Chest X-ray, AP view. Patient: 41 years old, sex M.
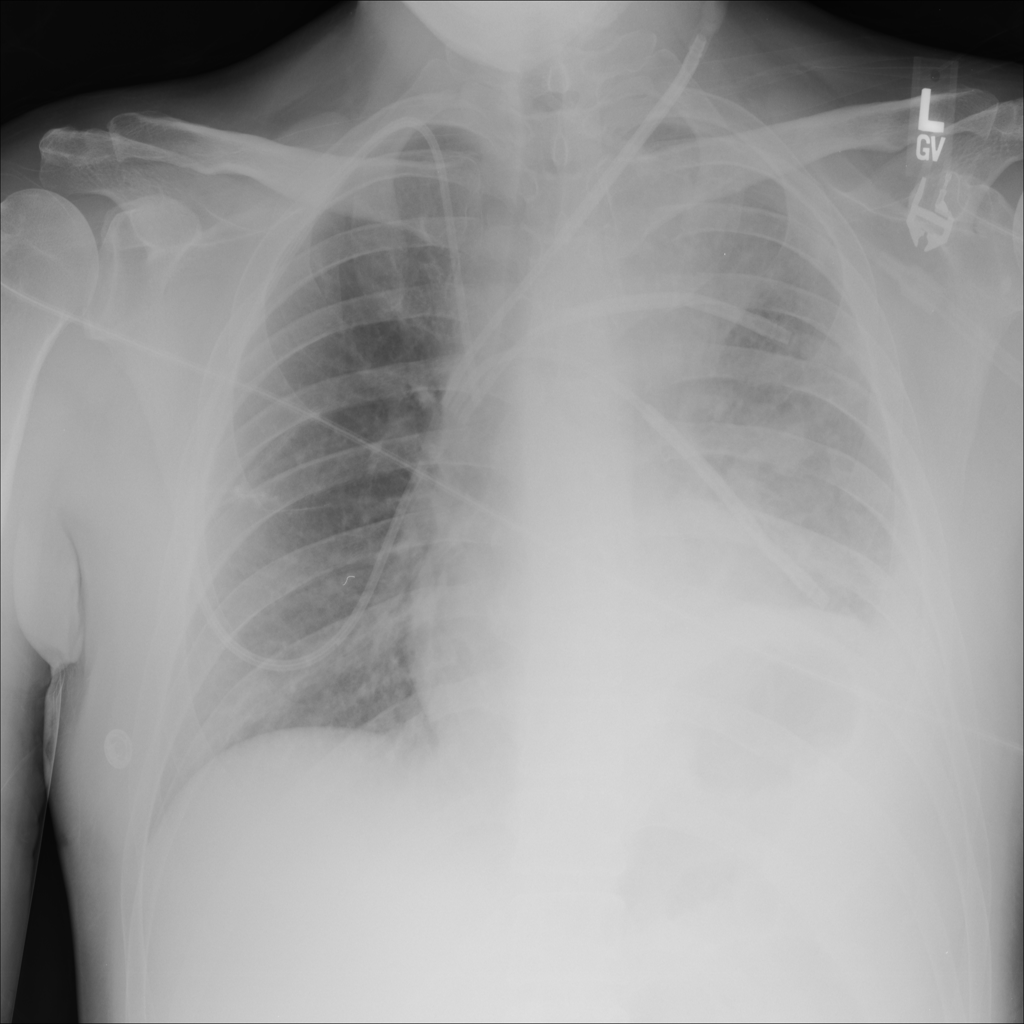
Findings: Mass